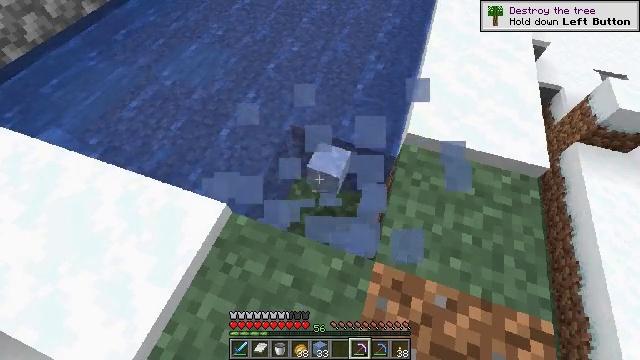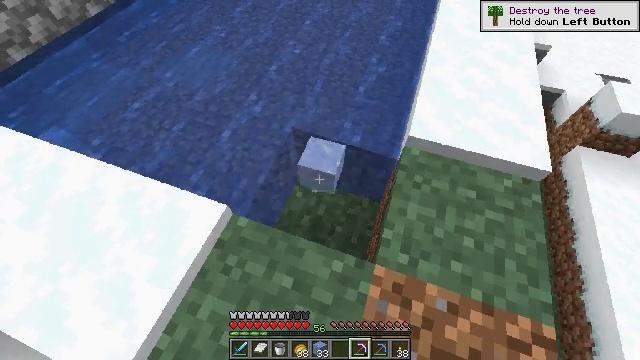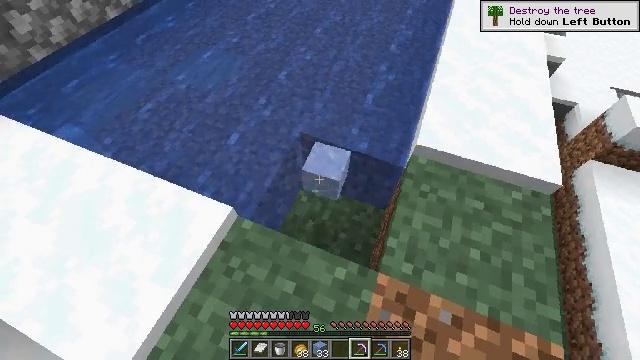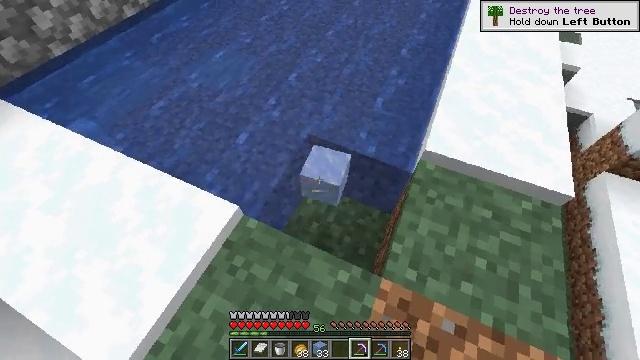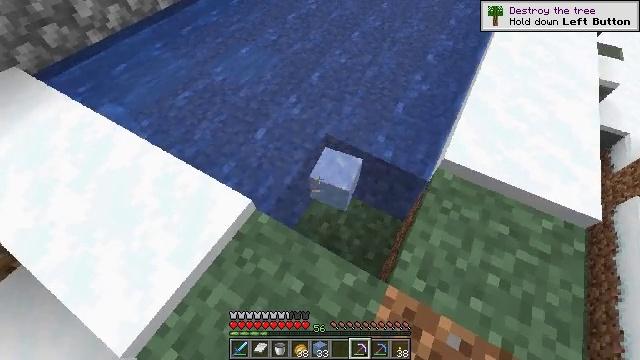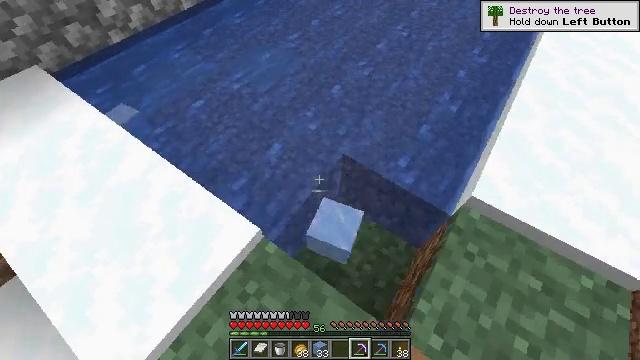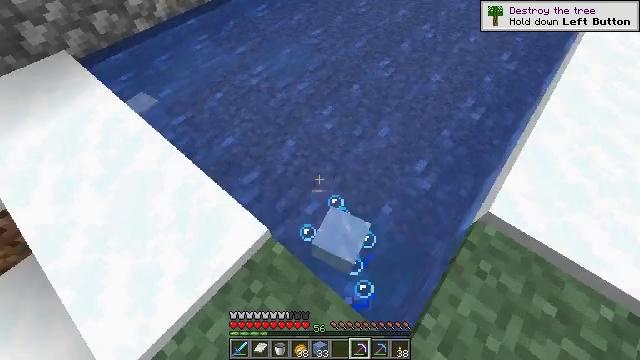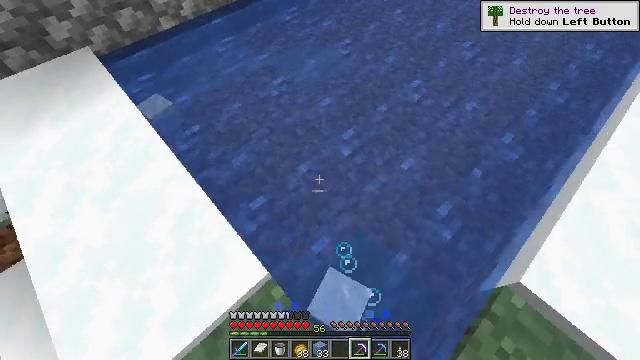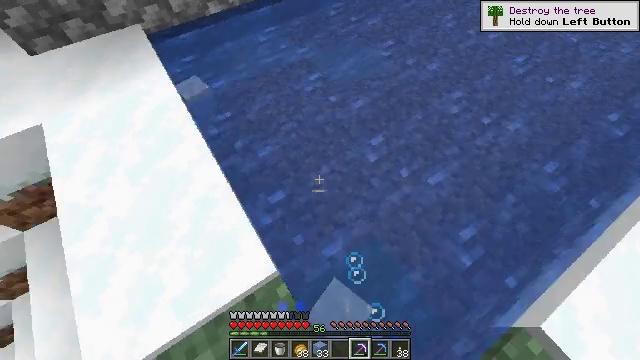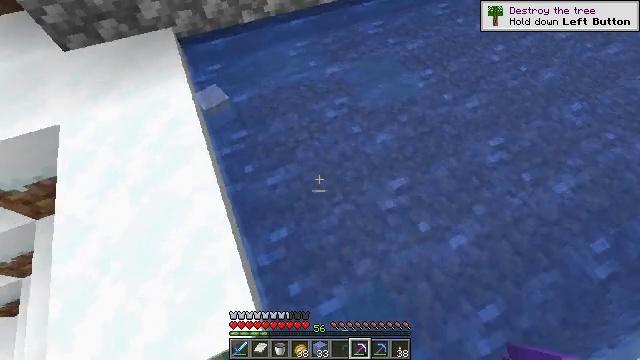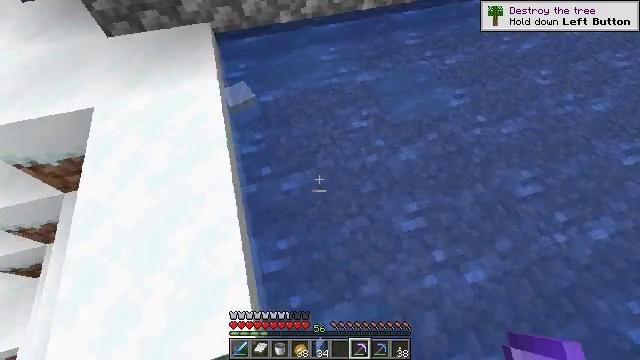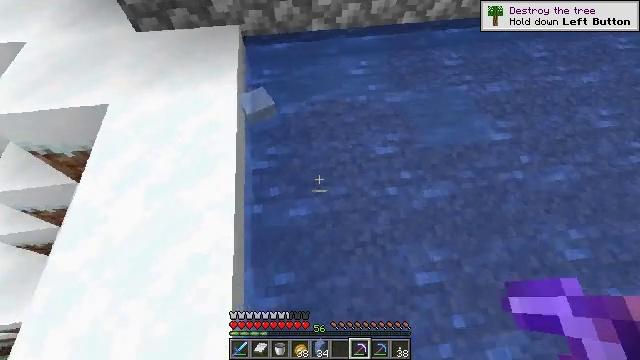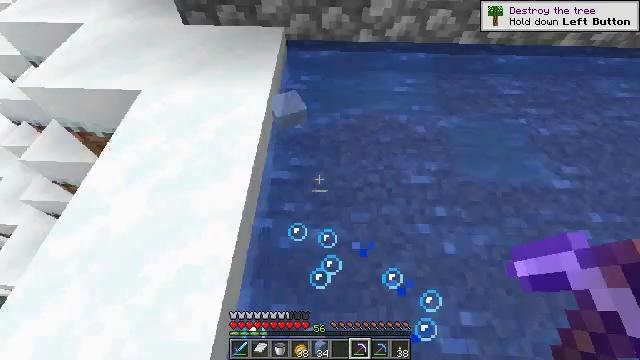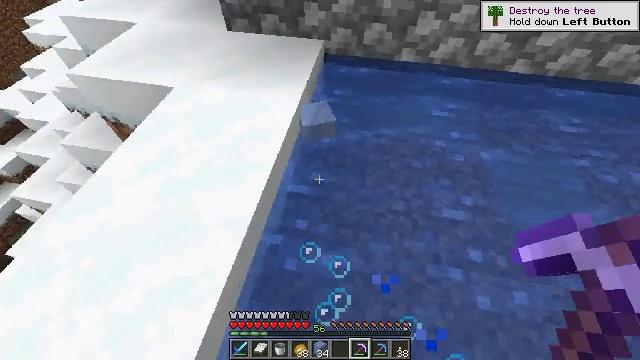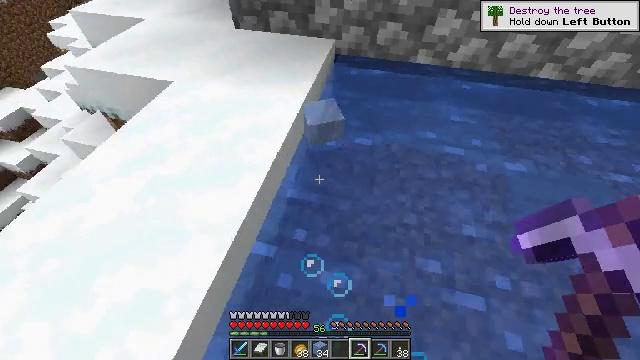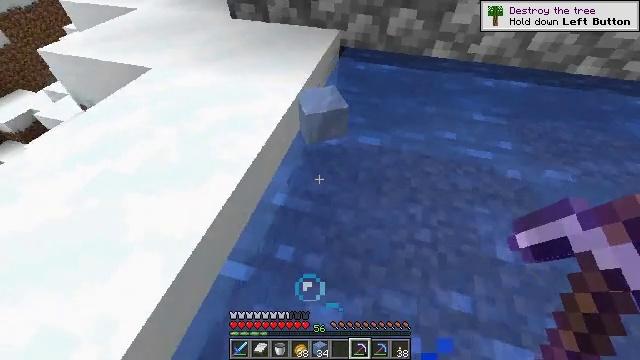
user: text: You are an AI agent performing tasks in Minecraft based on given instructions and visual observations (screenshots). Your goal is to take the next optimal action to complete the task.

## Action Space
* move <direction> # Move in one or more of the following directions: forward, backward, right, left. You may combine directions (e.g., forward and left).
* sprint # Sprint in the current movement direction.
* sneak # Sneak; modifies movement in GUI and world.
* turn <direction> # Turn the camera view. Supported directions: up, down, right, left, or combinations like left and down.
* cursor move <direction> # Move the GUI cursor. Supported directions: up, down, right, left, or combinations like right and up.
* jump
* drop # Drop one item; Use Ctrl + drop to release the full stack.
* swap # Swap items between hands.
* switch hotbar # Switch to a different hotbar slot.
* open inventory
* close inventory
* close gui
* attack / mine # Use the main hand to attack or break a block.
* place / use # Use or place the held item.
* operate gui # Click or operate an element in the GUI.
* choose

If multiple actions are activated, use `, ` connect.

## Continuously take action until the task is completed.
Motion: motion action
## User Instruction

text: Mine the ice block.
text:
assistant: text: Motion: no_op
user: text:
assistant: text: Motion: turn left and up
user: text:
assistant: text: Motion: turn left
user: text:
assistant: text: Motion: move forward, turn left
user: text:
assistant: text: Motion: move forward, turn left
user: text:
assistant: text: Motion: move forward, turn left
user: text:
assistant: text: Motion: move forward, turn left and down
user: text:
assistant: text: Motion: move forward, turn left and down
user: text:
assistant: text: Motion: move forward, turn left
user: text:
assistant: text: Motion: move forward, turn left
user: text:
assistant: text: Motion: move forward, turn left
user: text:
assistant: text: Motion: move forward, turn left and up
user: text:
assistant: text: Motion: move forward, turn left and up
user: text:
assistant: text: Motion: move forward, turn left and up
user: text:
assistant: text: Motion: move forward, turn left and up
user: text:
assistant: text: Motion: move forward, turn left and up
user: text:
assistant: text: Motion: move forward, turn left and up
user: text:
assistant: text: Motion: move forward, turn left and up
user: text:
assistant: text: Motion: move forward
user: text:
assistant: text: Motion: move forward, turn left and up
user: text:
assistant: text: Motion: move forward, turn left
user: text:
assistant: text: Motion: move forward, turn left, jump
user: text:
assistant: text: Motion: move forward, turn left, jump
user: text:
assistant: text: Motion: move forward, turn left, jump
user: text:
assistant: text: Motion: move forward, turn left, jump
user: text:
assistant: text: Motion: move forward, turn left, jump
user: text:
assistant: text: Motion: move forward, turn left, jump
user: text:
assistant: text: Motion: move forward, turn left and down, jump
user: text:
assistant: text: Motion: move forward, turn left, jump
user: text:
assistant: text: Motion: move forward, turn left